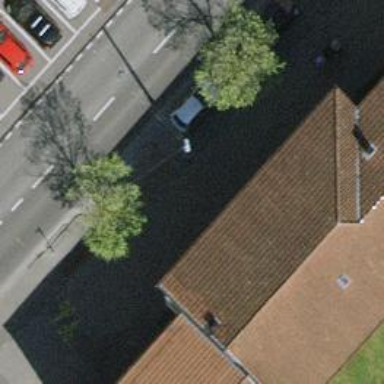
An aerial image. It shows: Post box is visible.